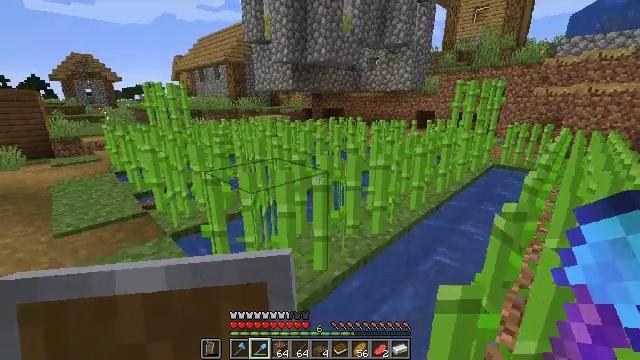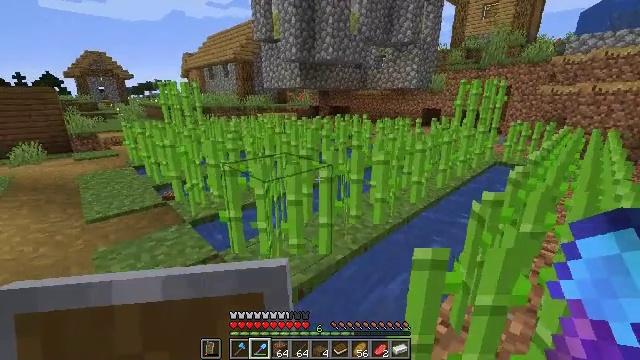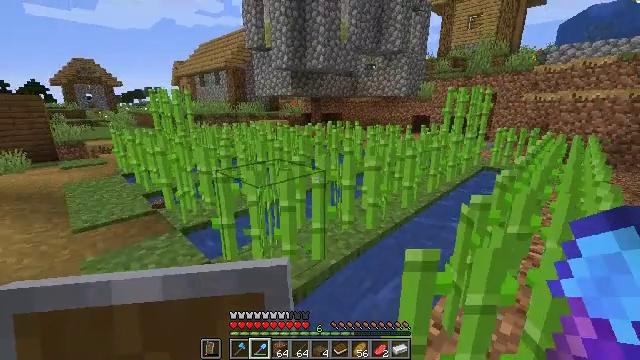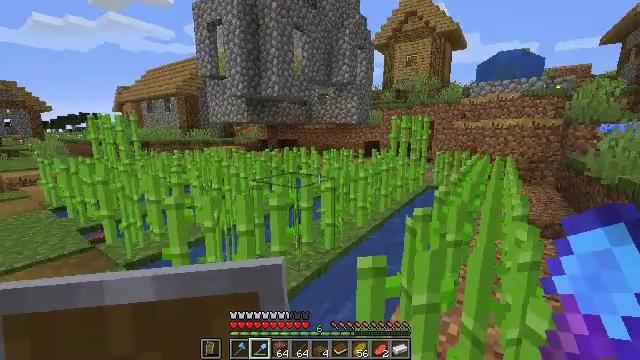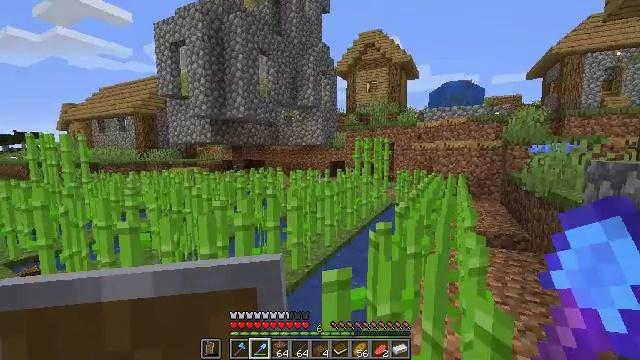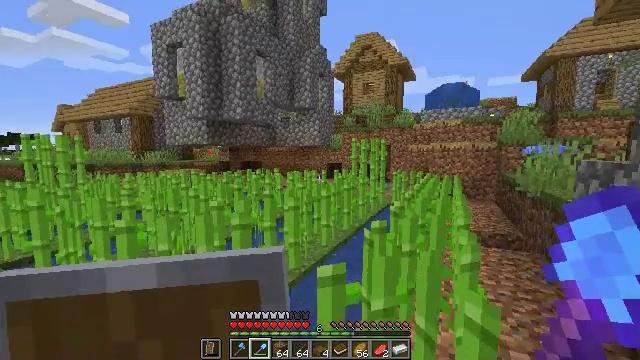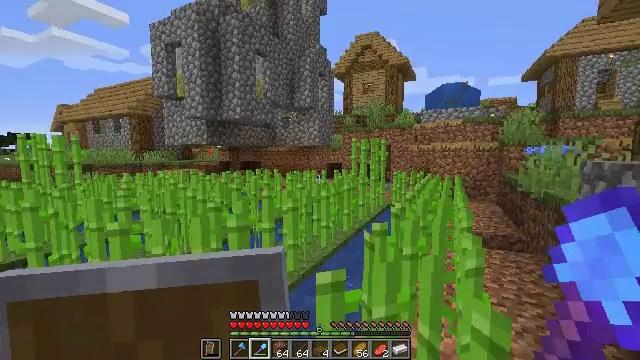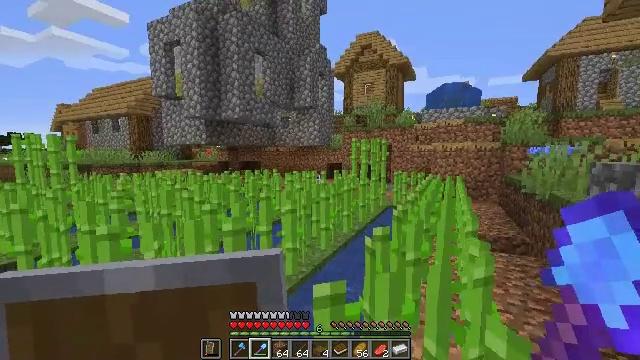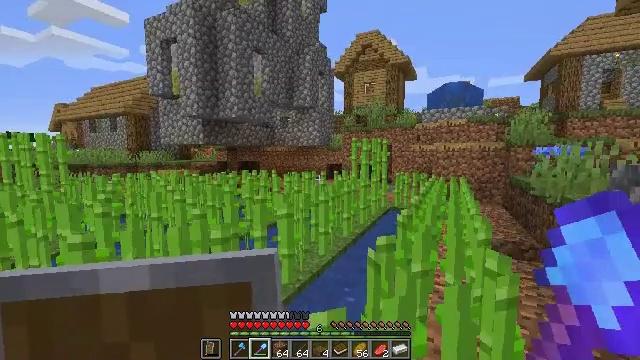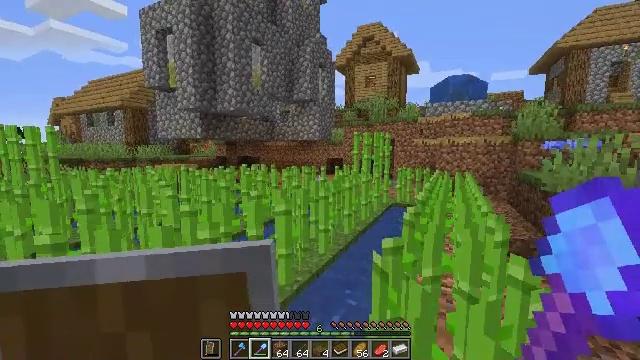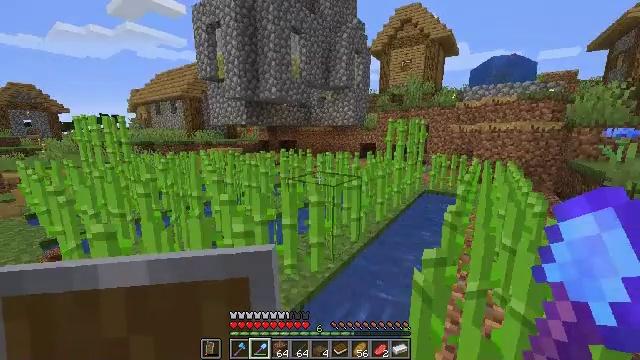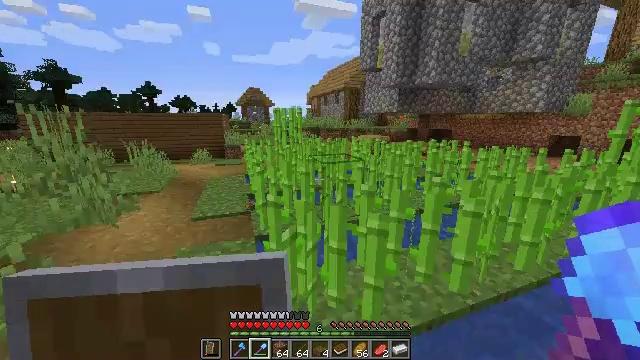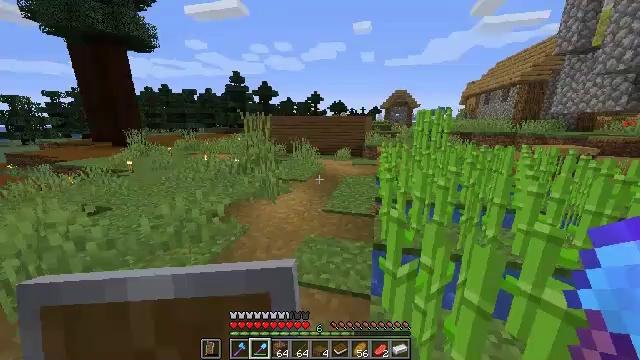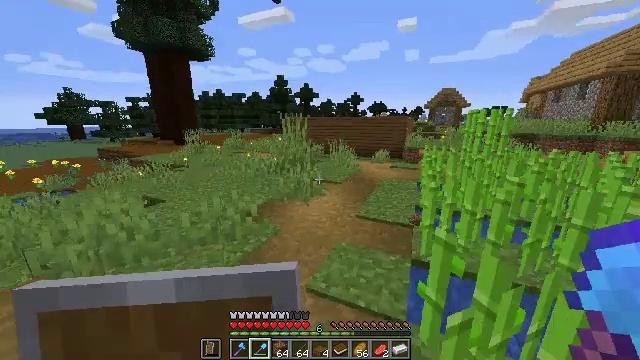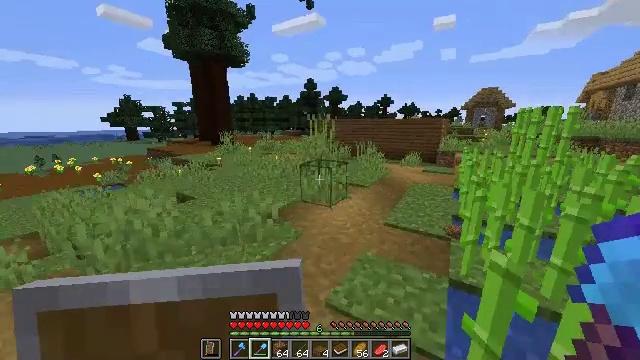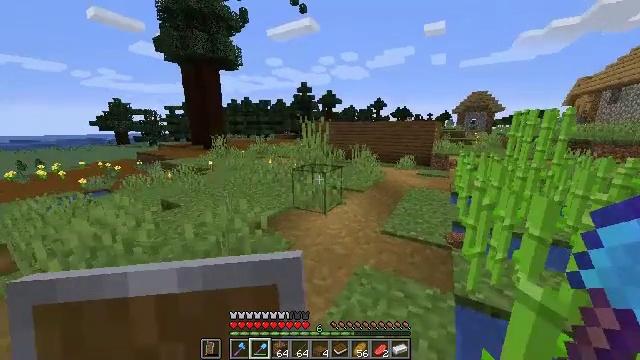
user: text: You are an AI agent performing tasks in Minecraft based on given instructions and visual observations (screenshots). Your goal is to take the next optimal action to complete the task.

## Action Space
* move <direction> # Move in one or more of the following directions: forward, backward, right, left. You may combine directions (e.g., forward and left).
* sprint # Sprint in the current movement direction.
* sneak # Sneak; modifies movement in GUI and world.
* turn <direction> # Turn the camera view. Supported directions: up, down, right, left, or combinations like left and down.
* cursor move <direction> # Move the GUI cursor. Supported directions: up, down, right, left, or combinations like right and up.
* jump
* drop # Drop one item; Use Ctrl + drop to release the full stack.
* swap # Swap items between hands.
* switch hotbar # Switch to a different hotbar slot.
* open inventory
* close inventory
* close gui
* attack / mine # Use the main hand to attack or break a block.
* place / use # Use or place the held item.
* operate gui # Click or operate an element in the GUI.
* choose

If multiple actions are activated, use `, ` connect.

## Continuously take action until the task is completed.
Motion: motion action
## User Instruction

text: Dig into the ground to collect podzol.
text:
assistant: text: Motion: move back, turn left
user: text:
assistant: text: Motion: turn right and up
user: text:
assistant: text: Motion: turn right and up
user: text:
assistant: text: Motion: turn right and up
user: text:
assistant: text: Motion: no_op
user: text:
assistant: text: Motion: move forward
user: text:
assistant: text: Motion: move forward
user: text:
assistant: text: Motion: move forward
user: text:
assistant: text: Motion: move forward, sprint, turn down
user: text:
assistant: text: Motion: move forward, sprint, turn left and down
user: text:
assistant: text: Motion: move forward, sprint, turn left and down
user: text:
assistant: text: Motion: move forward, sprint, turn left
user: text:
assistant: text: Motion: move forward, sprint, turn left
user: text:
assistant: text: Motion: move forward, sprint, turn left
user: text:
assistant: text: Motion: move forward, sprint, turn right
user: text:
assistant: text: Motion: move forward, sprint, turn right
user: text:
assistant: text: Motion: move forward, sprint
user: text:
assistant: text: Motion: no_op
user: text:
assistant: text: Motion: turn left
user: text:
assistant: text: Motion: turn left
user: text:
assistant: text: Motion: turn left and down
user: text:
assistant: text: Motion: move left, turn left and down
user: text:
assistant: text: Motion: move left, turn left
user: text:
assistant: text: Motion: move left, turn left
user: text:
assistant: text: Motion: no_op
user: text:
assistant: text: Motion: turn right
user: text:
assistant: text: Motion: turn right
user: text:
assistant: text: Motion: turn right and up
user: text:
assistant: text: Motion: turn right
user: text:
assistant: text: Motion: move left